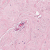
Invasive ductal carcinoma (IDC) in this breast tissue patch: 0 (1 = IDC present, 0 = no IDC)